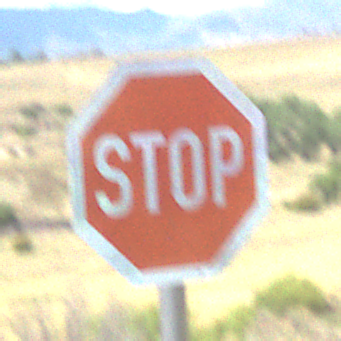
Verkehrszeichen: Stop
Umgebung: Outdoor, Nature
Tageszeit: Midday
Wetter: PartlyCloudy
Licht: Natural
Jahreszeit: NotSpecified
Kontrast: HighContrast